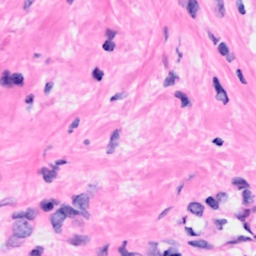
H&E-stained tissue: Breast